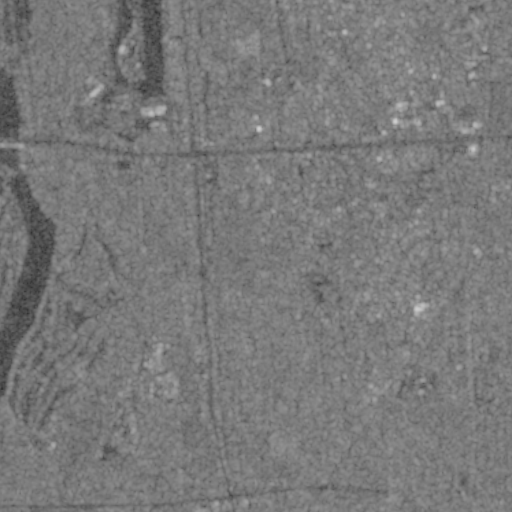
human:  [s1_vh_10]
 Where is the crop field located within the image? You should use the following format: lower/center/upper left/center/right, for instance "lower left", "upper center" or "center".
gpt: The crop field is located in the lower right of the image.
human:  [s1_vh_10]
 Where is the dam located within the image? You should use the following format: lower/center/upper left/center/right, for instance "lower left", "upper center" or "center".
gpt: The dam is located in the upper left of the image.
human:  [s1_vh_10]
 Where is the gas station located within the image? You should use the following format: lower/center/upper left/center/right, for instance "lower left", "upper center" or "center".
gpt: The gas station is located in the upper right of the image.
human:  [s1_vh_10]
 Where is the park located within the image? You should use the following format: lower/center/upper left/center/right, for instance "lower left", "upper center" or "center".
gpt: The park is located in the left of the image.
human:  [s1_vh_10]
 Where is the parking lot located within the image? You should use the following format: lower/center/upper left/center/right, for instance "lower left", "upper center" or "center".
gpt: The parking lot is located in the upper left of the image.
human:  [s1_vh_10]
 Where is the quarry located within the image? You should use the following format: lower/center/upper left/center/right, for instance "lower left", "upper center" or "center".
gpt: There is no quarry in the image.

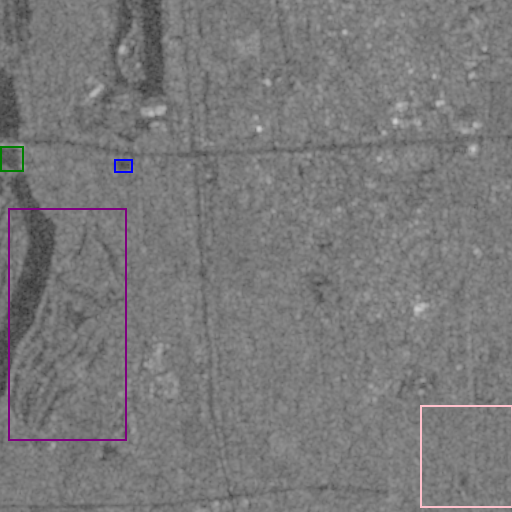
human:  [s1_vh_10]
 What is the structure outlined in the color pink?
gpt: The structure outlined in pink is a crop field.
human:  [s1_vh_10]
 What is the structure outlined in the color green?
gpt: The structure outlined in green is a dam.
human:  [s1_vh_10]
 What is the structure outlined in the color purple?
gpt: The structure outlined in purple is a park.
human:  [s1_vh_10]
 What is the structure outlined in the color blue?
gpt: The structure outlined in blue is a parking lot.
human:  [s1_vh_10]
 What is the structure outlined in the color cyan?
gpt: There is no cyan outline.